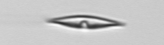
Label: pennate